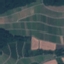
Land use / land cover: PermanentCrop